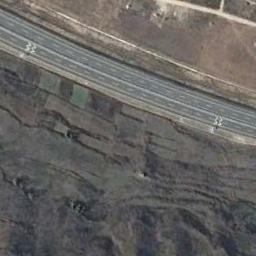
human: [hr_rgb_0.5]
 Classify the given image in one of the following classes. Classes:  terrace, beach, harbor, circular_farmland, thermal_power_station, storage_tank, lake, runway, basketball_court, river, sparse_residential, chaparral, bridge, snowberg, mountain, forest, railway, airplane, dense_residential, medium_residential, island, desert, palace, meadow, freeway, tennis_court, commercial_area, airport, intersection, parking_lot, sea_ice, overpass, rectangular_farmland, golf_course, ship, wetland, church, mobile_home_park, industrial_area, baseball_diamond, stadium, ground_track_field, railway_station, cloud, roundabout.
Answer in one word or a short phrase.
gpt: freeway